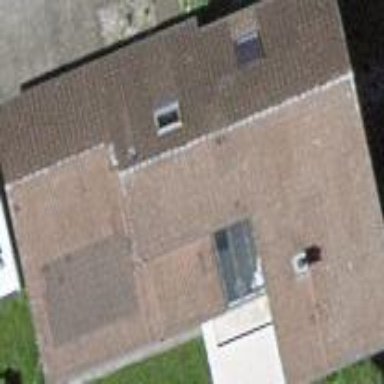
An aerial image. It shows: Simple house.